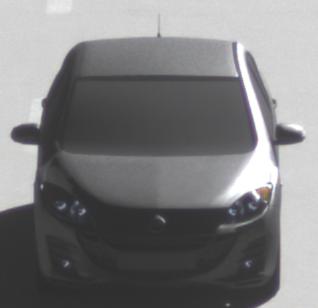
Make: Mazda
Model: 3 1.6
Detailed model: 3 (BL)
Model produced from: 2009/05
Model produced until: 2010/12
Doors: 5
Color: gray
Road condition: dry road
Daytime: morning or afternoon
Contrast: high contrast